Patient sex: M
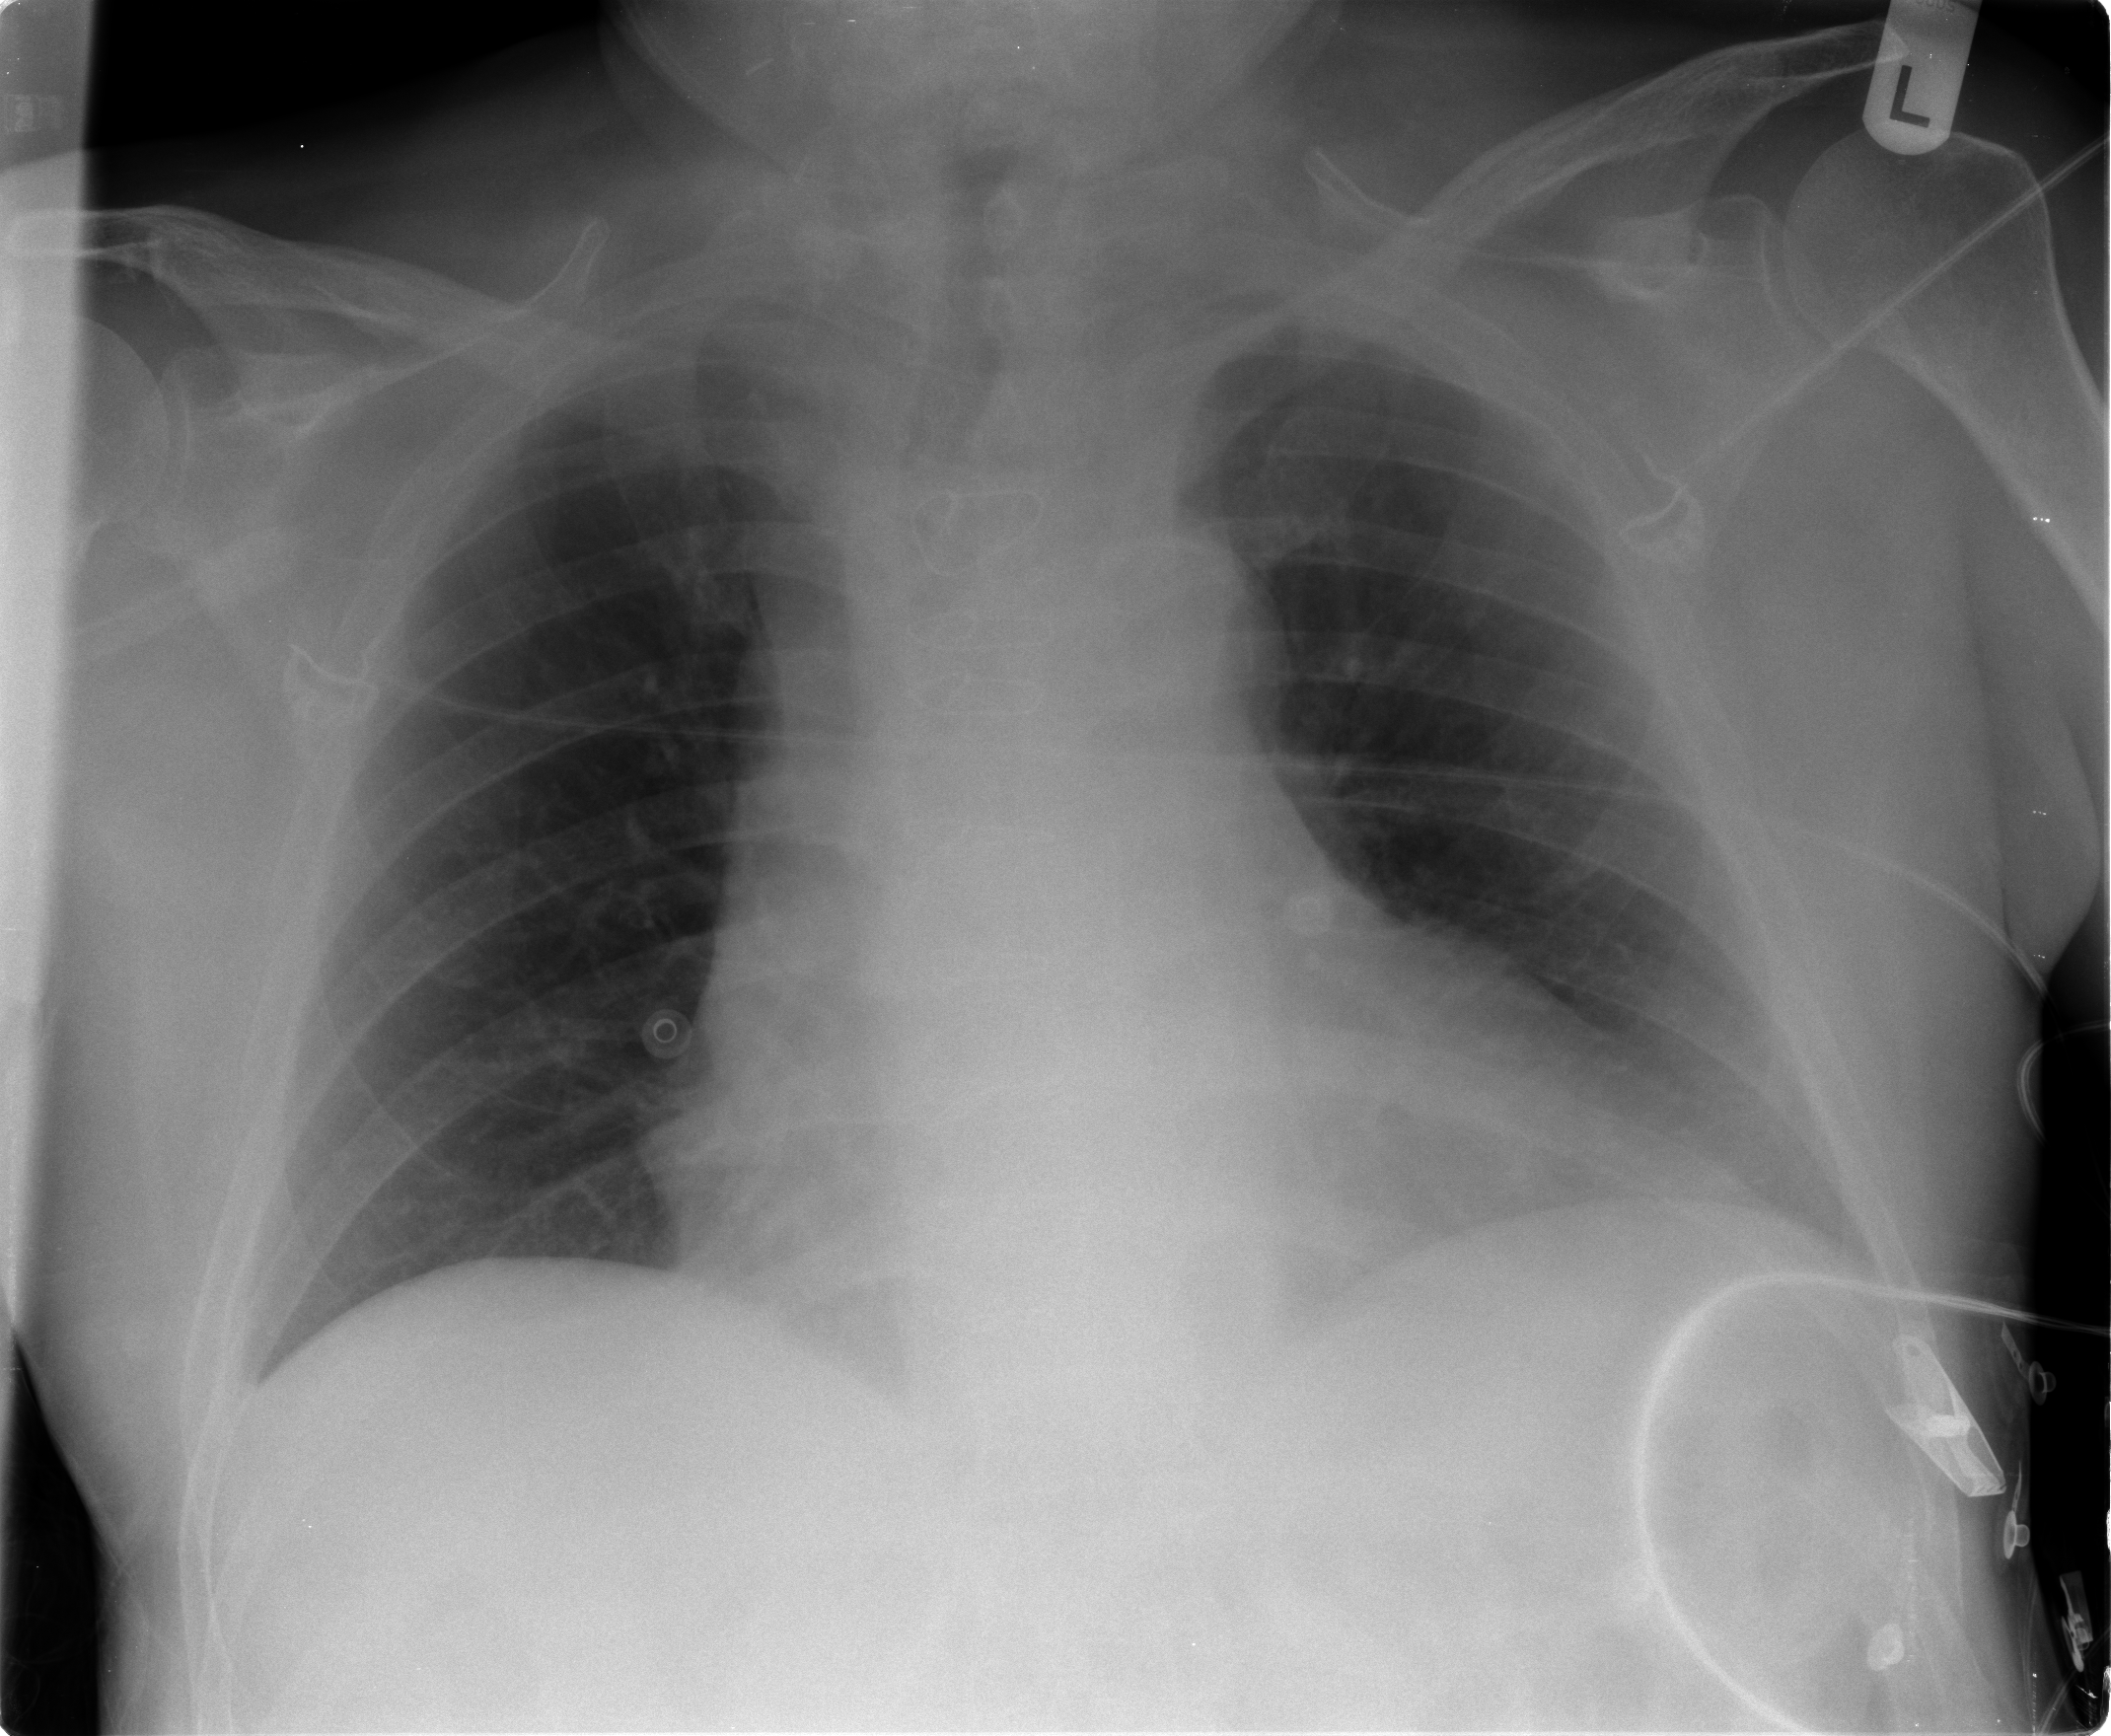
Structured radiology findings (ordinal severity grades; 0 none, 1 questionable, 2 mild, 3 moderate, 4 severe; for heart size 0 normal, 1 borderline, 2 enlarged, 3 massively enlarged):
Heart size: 2
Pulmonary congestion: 0
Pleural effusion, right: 0
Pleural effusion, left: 0
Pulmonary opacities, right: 0
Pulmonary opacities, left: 0
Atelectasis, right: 0
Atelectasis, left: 2